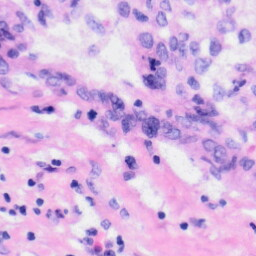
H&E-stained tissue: Liver